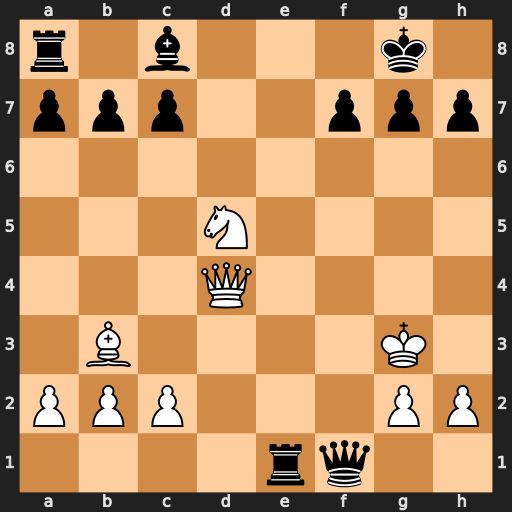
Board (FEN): r1b3k1/ppp2ppp/8/3N4/3Q4/1B4K1/PPP3PP/4rq2
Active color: w
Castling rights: -
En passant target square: -
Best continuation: Ne7+ Rxe7 Qd8+ Re8 Qxe8#